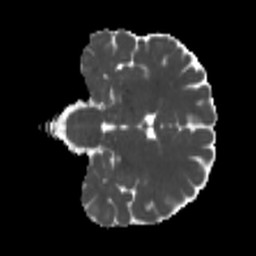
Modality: MD
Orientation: coronal
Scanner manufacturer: siemens
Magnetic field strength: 3 T
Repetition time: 4 s
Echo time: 0.0594 s